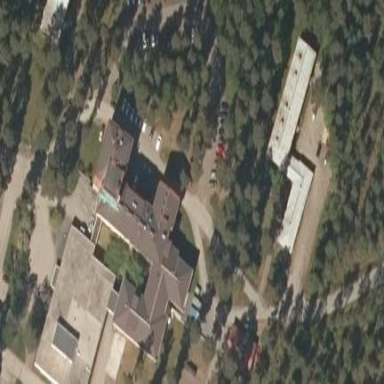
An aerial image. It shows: Hospital building with healthcare amenities.